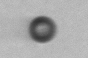
Label: bead